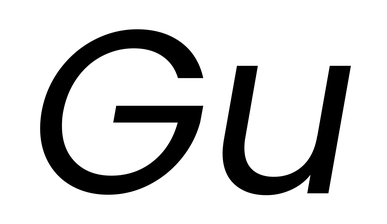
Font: Poppins-Italic